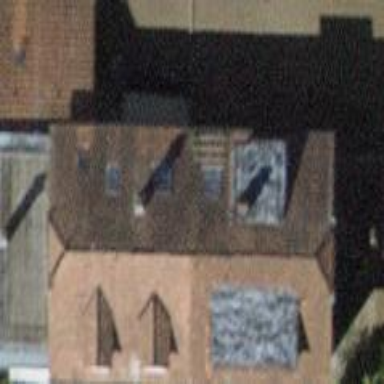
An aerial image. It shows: Terrace building.